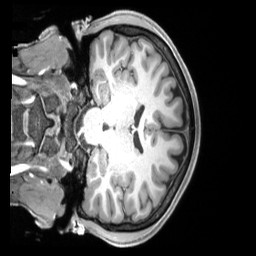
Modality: T1w
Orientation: coronal
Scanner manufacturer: siemens
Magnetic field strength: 3 T
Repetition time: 2.5 s
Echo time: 0.00218 s